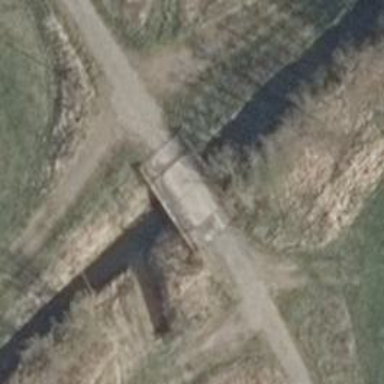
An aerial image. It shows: Unclassified road with bridge.